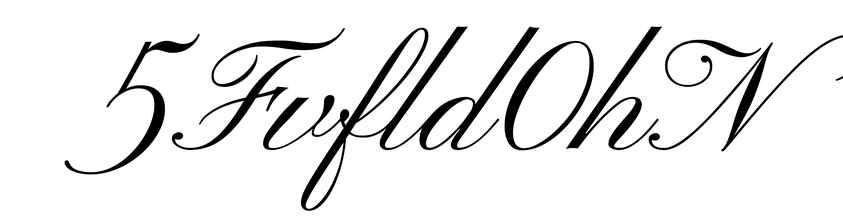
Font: PinyonScript-Regular